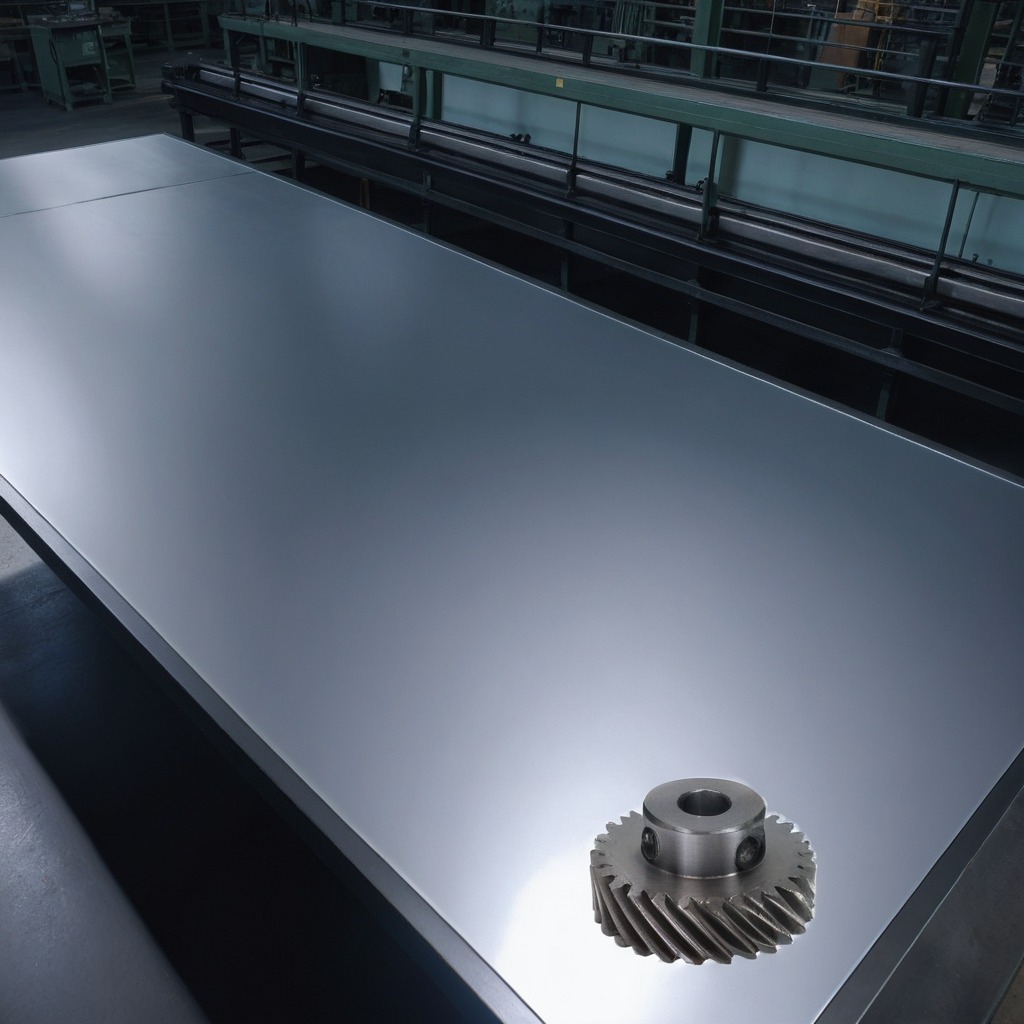
A steel gear with teeth is lying on the tabletop.